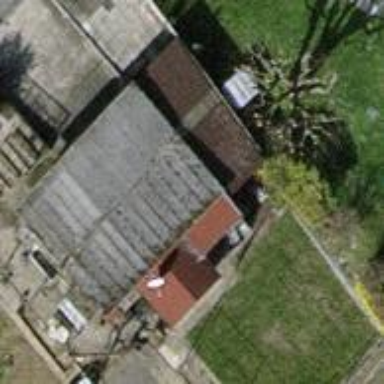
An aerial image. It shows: Garage building.